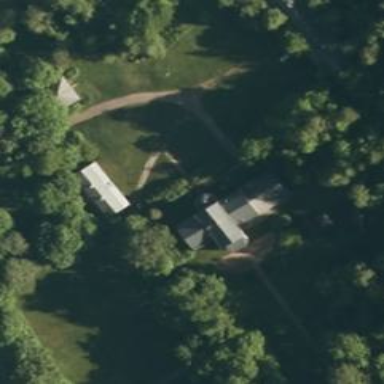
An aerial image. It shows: Historic manor.